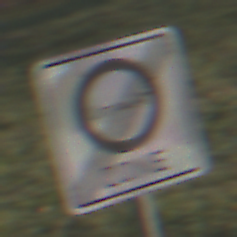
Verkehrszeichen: EndeUmweltzone
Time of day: MorningAfternoon
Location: Outdoor (Nature)
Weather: Clear
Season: Winter
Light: Natural